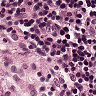
Metastatic tissue present: no